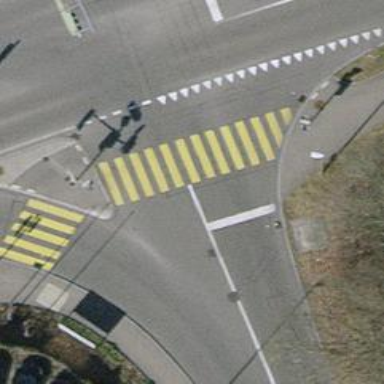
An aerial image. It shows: Zebra crossing with clear markings.